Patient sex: F
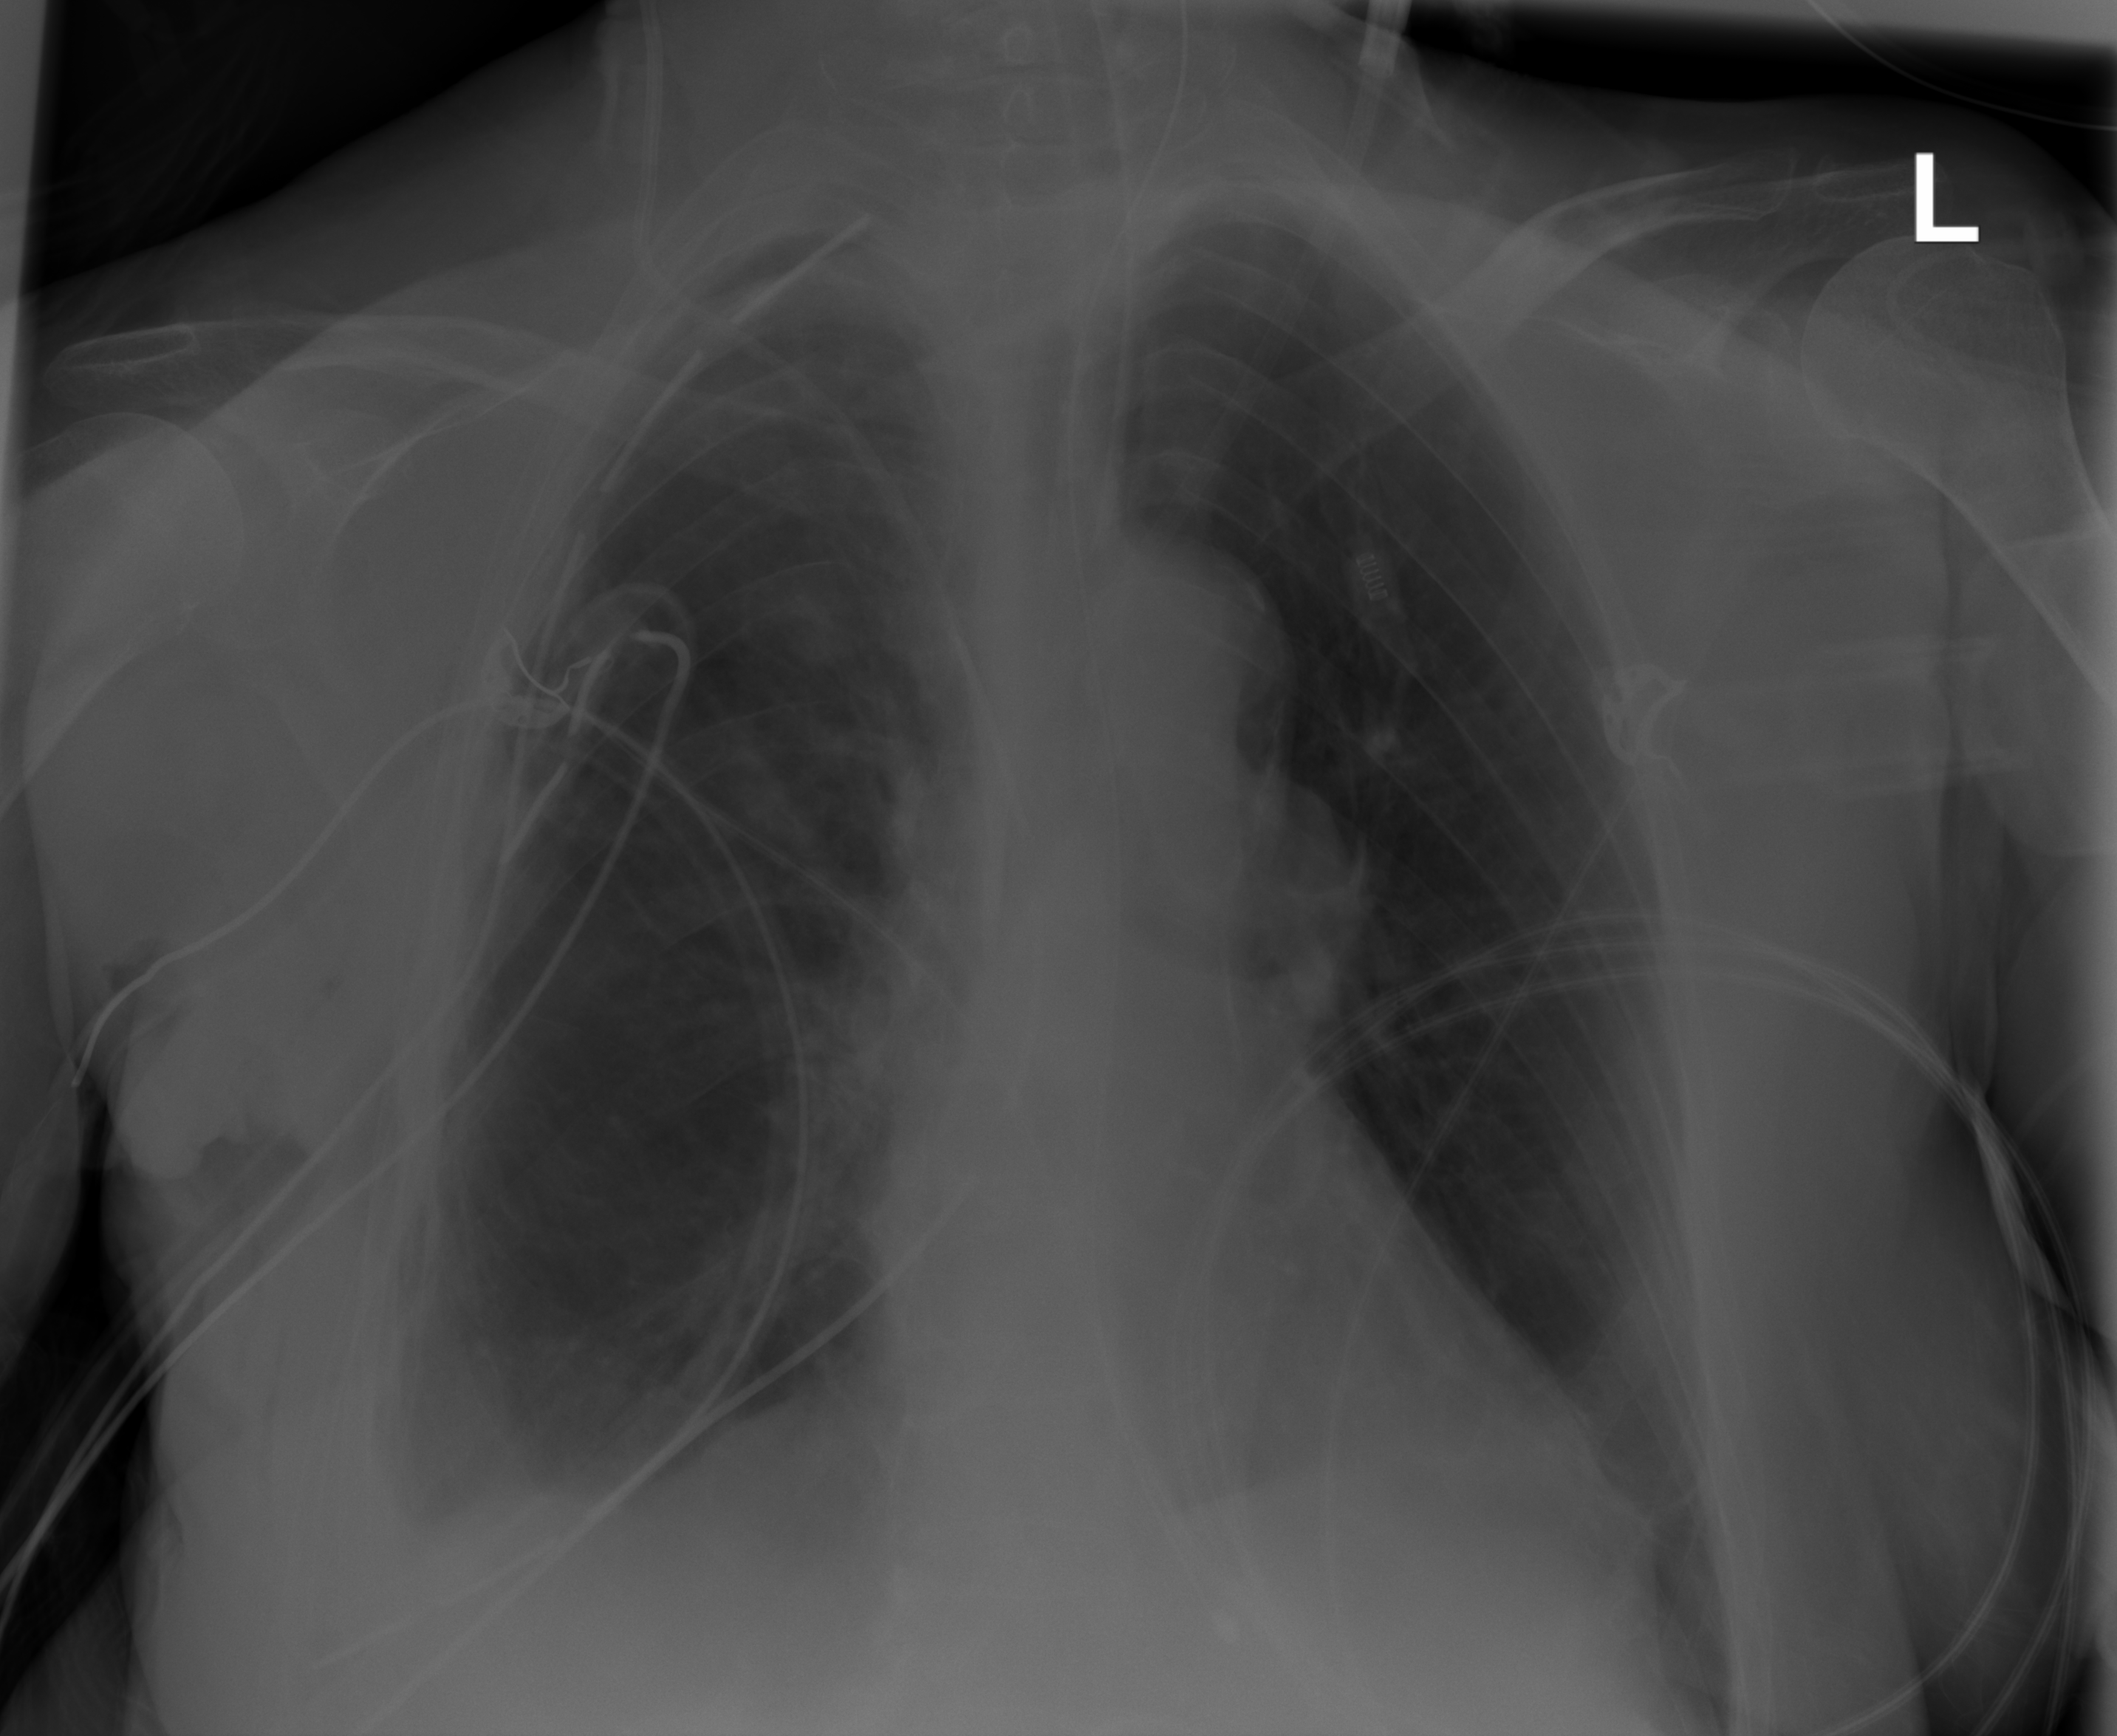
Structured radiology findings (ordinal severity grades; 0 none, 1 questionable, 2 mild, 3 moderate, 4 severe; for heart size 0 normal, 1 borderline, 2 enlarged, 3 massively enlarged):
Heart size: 1
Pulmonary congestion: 0
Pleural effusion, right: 2
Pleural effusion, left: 0
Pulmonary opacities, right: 0
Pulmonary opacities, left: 0
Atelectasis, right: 2
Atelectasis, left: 2